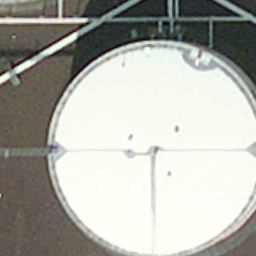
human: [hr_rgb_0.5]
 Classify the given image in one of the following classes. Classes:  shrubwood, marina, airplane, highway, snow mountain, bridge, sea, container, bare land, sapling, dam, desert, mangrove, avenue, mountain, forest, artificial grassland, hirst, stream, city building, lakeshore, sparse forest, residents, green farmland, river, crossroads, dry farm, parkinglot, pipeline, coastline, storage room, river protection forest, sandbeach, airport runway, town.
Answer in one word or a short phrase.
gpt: storage room